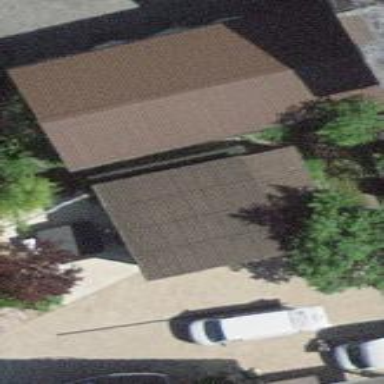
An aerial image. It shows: Garage building.